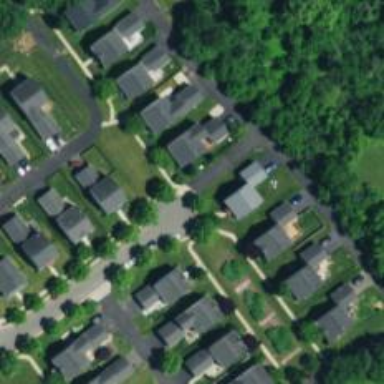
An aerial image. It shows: Alleyway designated as service road.